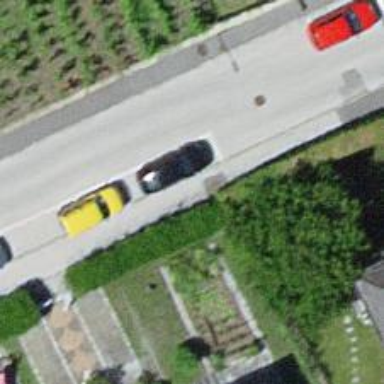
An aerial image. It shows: Asphalt sidewalk along the footway.